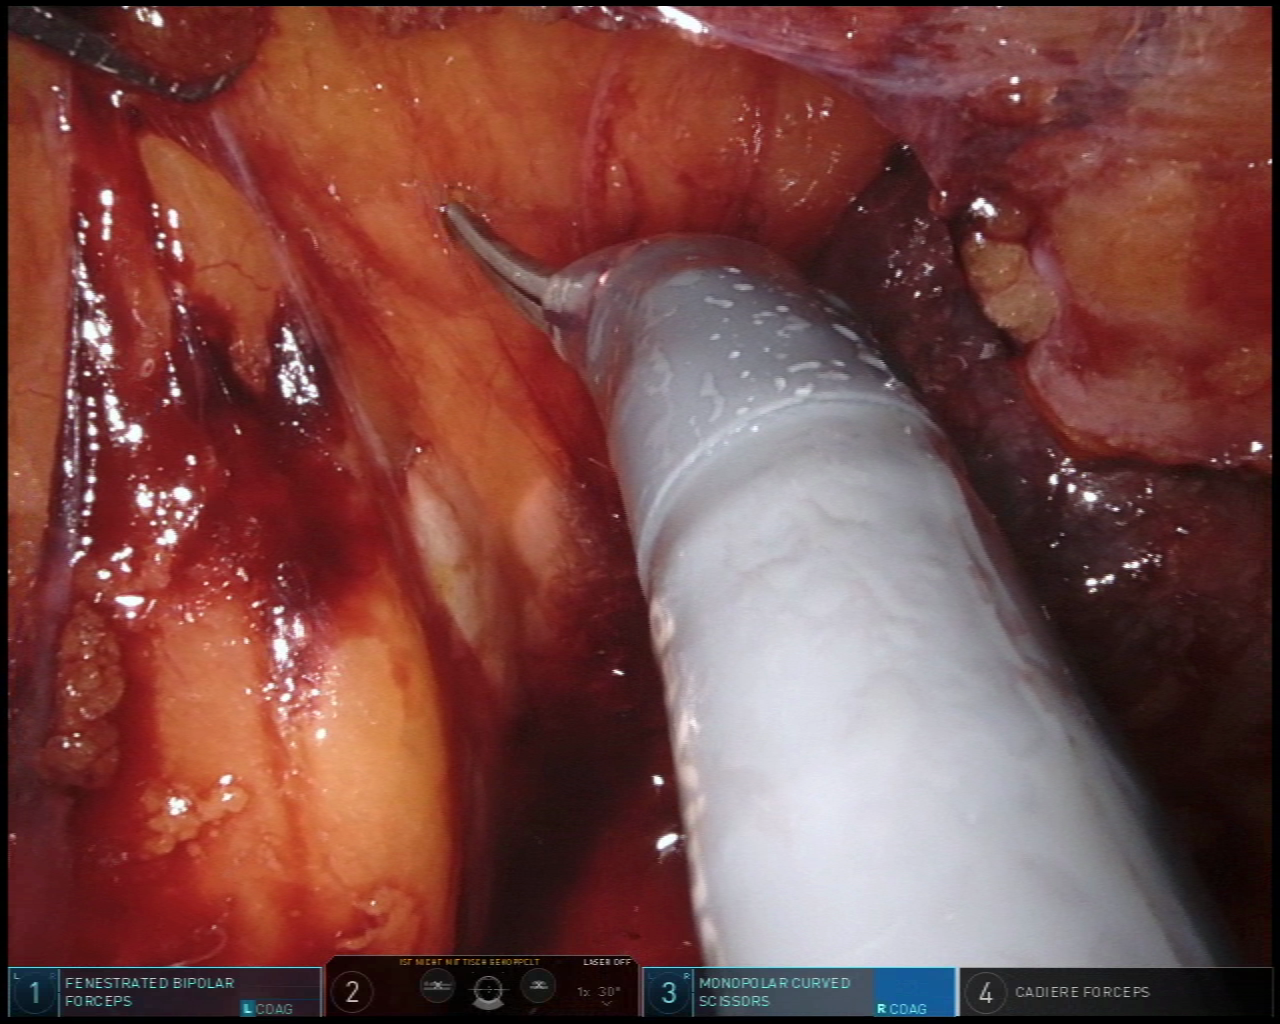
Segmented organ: pancreas
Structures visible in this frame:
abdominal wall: no
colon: no
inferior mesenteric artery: no
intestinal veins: no
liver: no
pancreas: yes
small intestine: no
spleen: no
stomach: no
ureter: no
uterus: no
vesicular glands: no